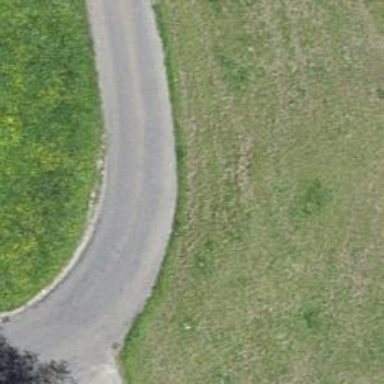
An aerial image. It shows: Unclassified road with paved surface.